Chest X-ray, PA view. Patient: 26 years old, sex M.
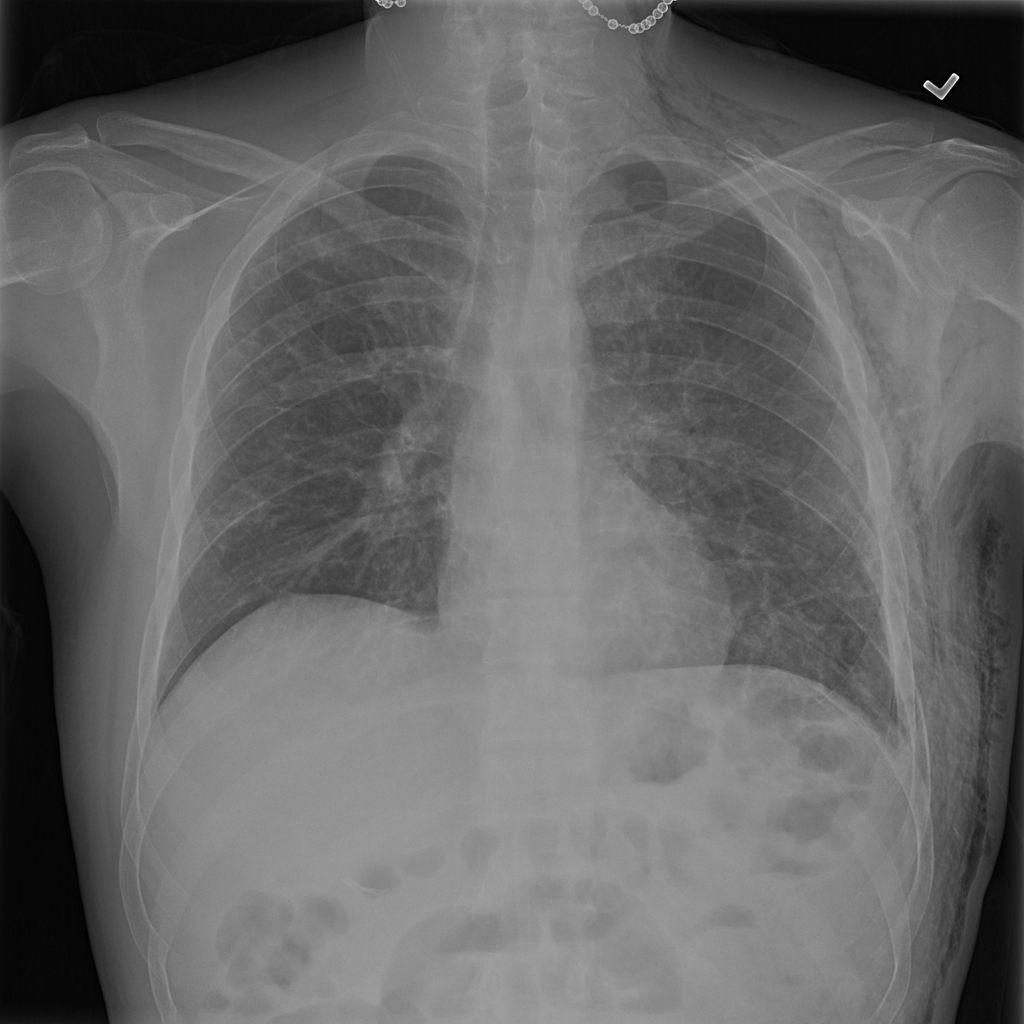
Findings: Pneumothorax